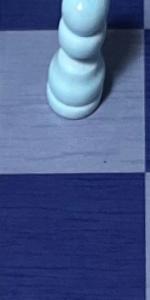
Label: Empty